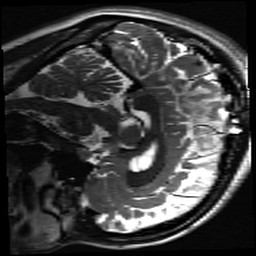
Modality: inplaneT2
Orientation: sagittal